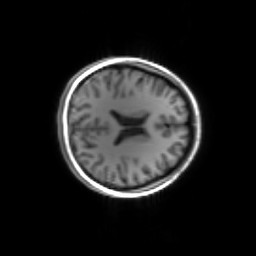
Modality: inplaneT1
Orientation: axial
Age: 27
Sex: female
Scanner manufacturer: siemens
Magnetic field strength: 3 T
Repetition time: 1.2 s
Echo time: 0.00251 s